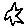
Label: star